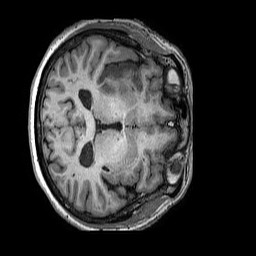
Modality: T1w
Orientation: axial
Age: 70
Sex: female
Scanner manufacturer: philips
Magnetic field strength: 3 T
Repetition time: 0.006575 s
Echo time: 0.002957 s